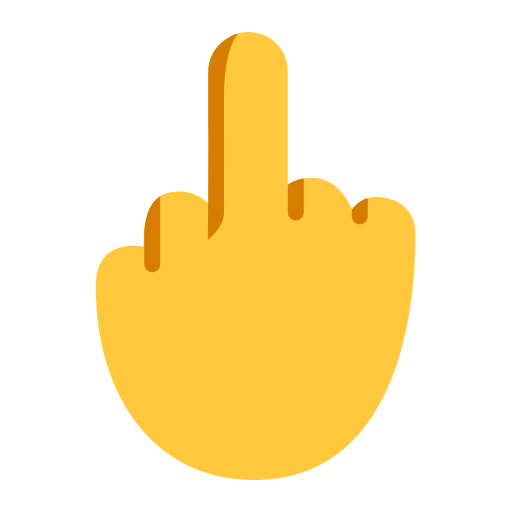
middle finger flat default